Interaction volume radius: 10 \u00c5
Interaction volume height: 15 \u00c5
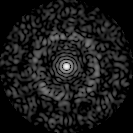
Disorder parameter: 0.8178